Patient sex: M
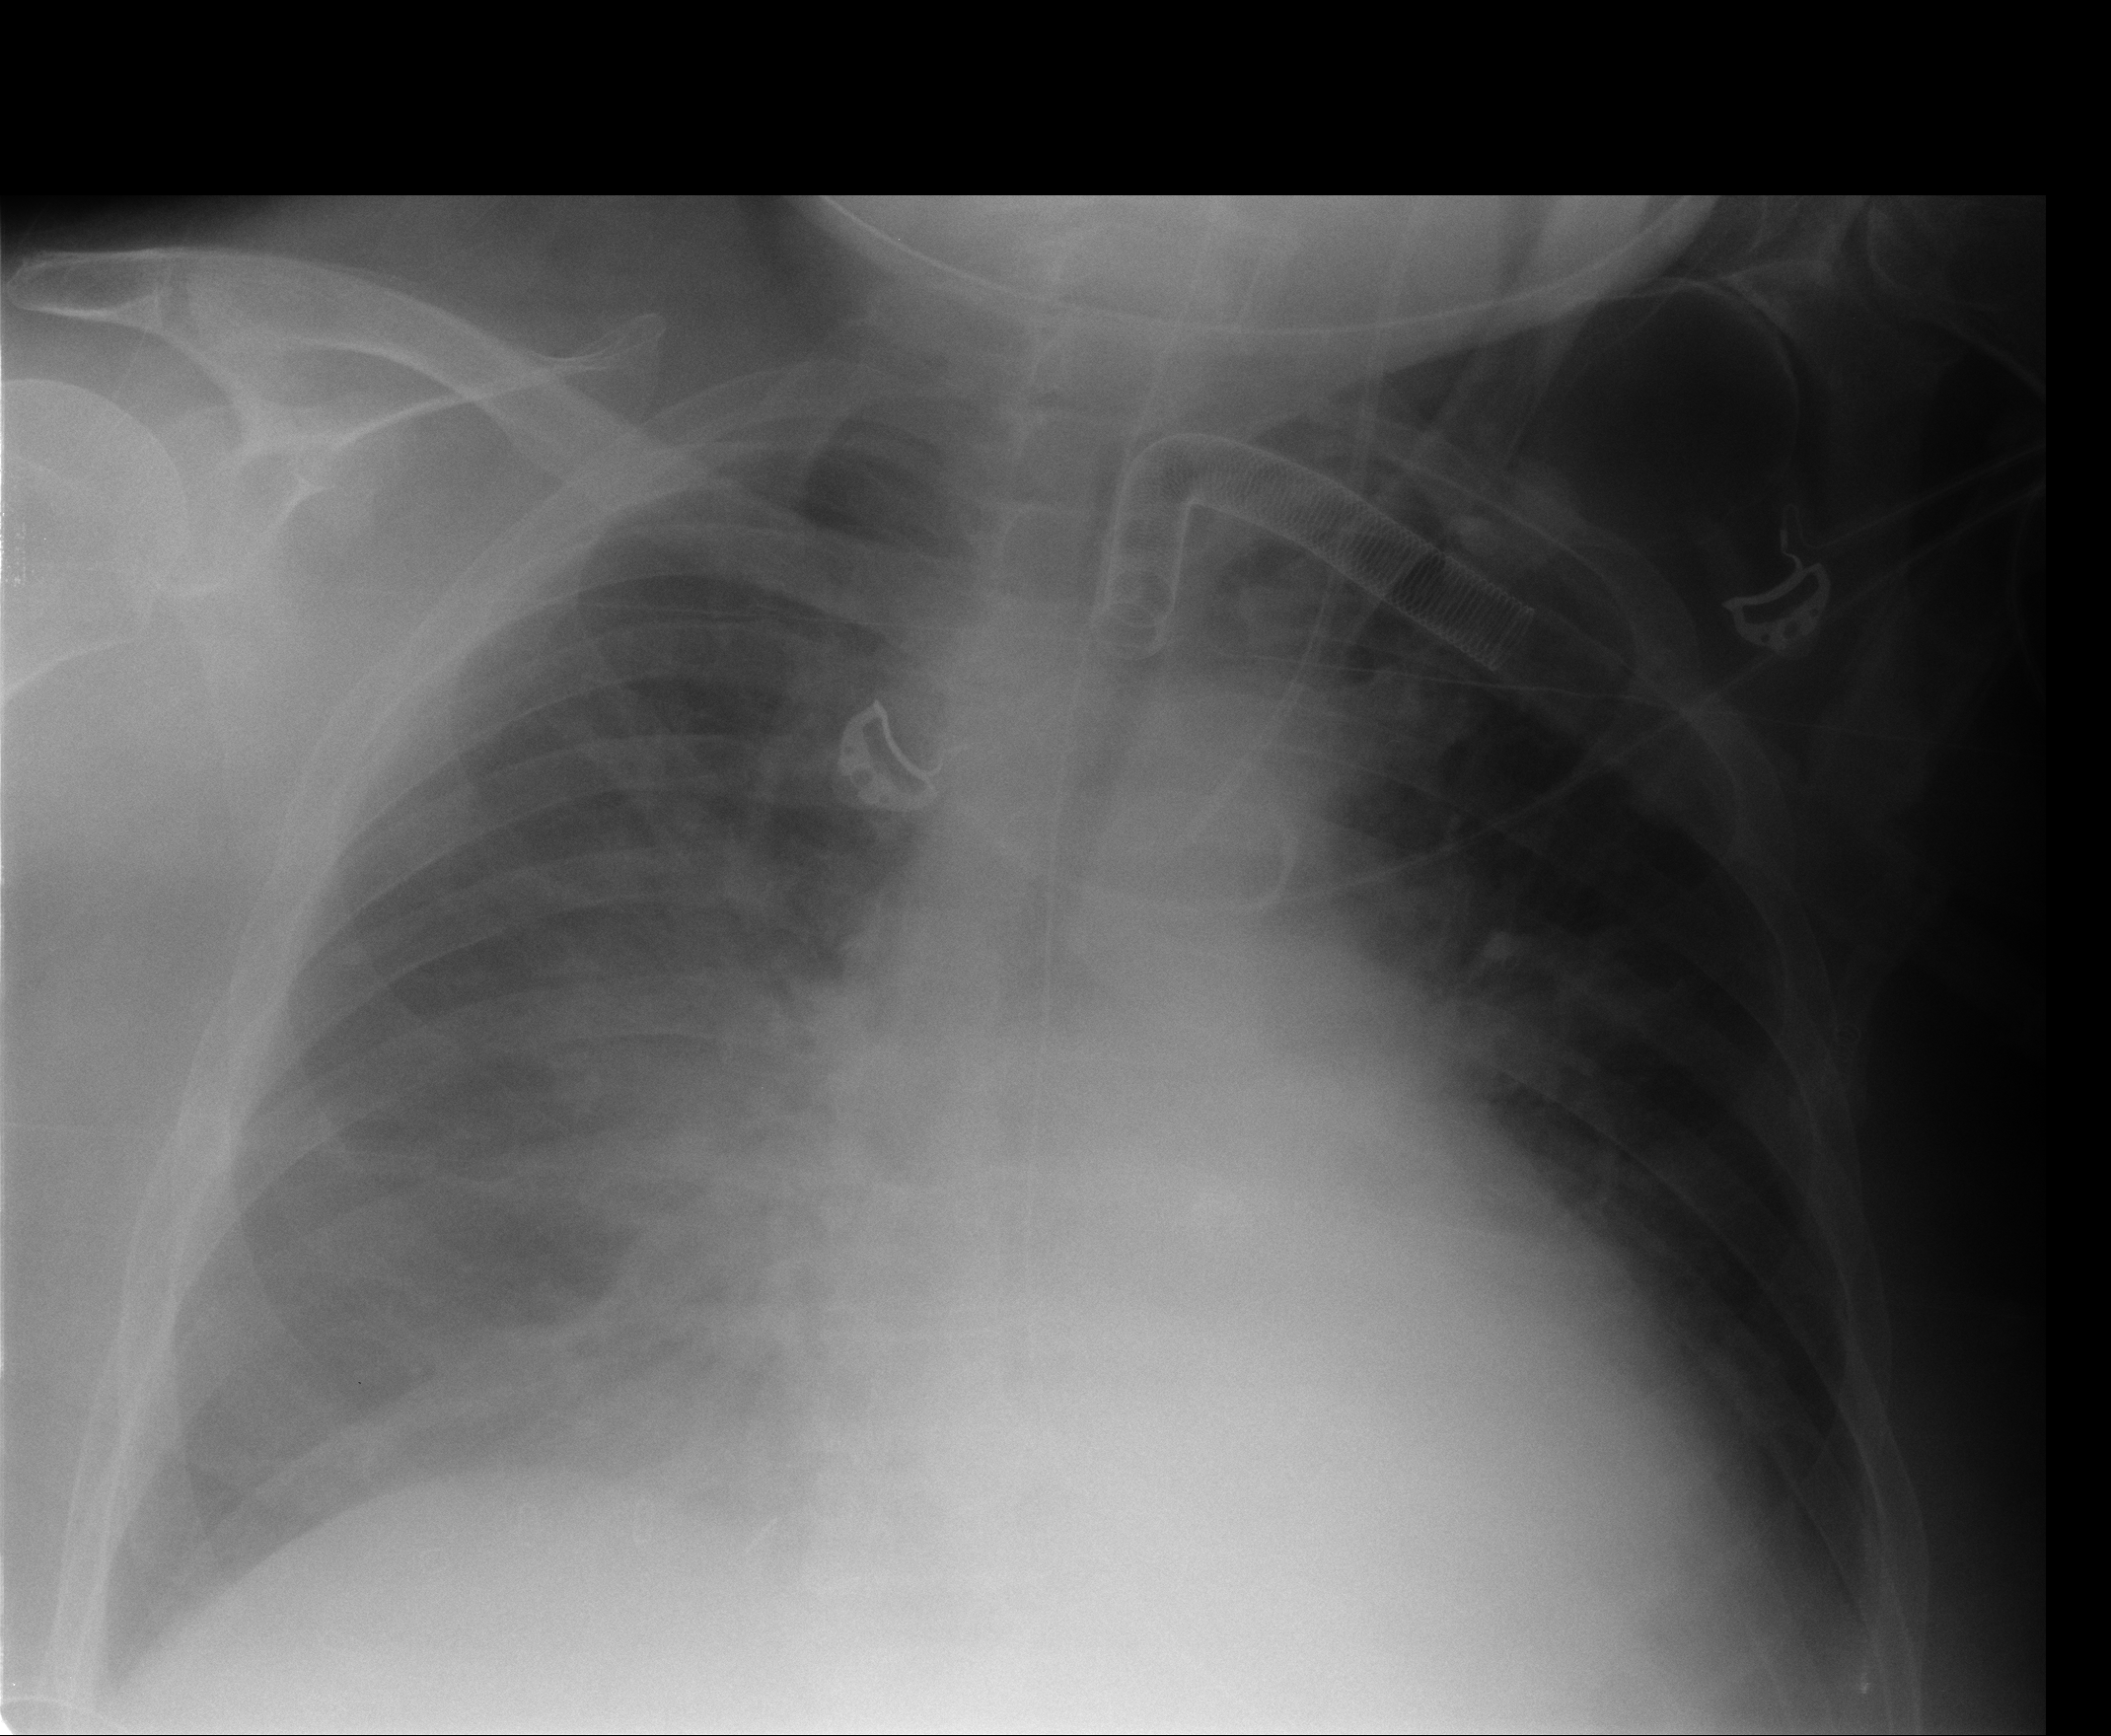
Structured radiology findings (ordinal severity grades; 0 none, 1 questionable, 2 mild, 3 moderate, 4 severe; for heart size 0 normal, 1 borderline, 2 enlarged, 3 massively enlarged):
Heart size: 2
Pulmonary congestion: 2
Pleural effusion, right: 2
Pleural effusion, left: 2
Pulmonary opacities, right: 2
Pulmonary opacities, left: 2
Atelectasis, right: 1
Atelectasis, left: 2